Question: In a Wicket 1.4 app, I have some static CSS & JS resources under '[project root]/WebContent/css' and '[project root]/WebContent/js' respectively.

My Wicket HTML files are in 'src/resources/fi/company/product/pages' with corresponding Java classes in 'src/main/fi/company/product/pages'. (In the resulting WAR file, the HTML & property files are of course in the same places as Java classes.)
The HTML files contain references to the resources such as:
'''
<head>
<link rel="stylesheet" type="text/css" href="css/main.css"/>
<script type="text/javascript" src="js/calendar.js"></script>
</head>
'''
This works fine everywhere (or so we thought until recently). NB: my Java code does not reference these resources at all.
Looking at the source of a rendered page (whose URL is e.g. 'http://localhost:8080/report/42.4' or 'http://localhost:8080/?wicket:interface=:6::::' ), the resource reference appears as:
'''
<link rel="stylesheet" type="text/css" href="../css/main.css"/>
'''
However, we just noticed that , the resources break on .
In other words, when the URL is e.g.
'http://localhost:8080/foobar/?wicket:interface=:2::::'
and a page refers to
'''
<link rel="stylesheet" type="text/css" href="../css/main.css"/>
'''
...the browser tries to fetch the resource at the invalid URL
'''
http://localhost:8080/css/main.css
'''
Now, , regarless of the deployment path?
I could switch to using bookmarkable pages exclusively (which would require changing the constructors of the pages), but I suppose that shouldn't be necessary...
---
: Looks like I got CSS resources working (on most places) simply by using '<wicket:link>', <URL>:
'''
<head>
<wicket:link>
<link rel="stylesheet" type="text/css" href="css/main.css"/>
</wicket:link>
</head>
'''
However, now the CSS references are broken on a page with an URL like 'http://localhost:8080/foobar/report/42.9'
Wicket is trying to do something strange with the "css/main.css" path:
'''
ERROR org.apache.wicket.RequestCycle - Can't instantiate page using constructor public fi.company.product.pages.ReportPage(org.apache.wicket.PageParameters) and argument 0 = "css" 1 = "main"
org.apache.wicket.WicketRuntimeException: Can't instantiate page using constructor public fi.company.product.pages.ReportPage(org.apache.wicket.PageParameters) and argument 0 = "css" 1 = "main"
at org.apache.wicket.session.DefaultPageFactory.createPage(DefaultPageFactory.java:212)
at org.apache.wicket.session.DefaultPageFactory.newPage(DefaultPageFactory.java:89)
at org.apache.wicket.request.target.component.BookmarkablePageRequestTarget.newPage(BookmarkablePageRequestTarget.java:305)
'''
: Actually I'm not sure if '<wicket:link>' is the right solution here, since these resource files are "<URL>?
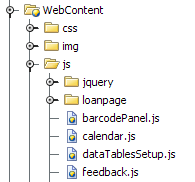
Answer: Right, I solved it, and the solution turned out to be very surprising.
Earlier I wrote:
> A curious thing is that without any changes, it seems I can no longer
reproduce the problem...
That wasn't quite true, as I had made small change (that I thought was inconsequential): I had deleted a file 'WebContent/index.jsp' which in our project was a remnant that served no purpose.
Once it dawned on me that this could have fixed it, I did some more testing, and indeed:
For static resources to work as expected, 'index.html''index.jsp' (i.e., the parent of the CSS and JS resource dirs), as that in some cases breaks '../' references.
This probably isn't even Wicket-specific, but perhaps it is Tomcat-specific--if anyone knows more, feel free to chime in. I'm dubious whether this question ever helps anyone else, but still, glad I got it working!